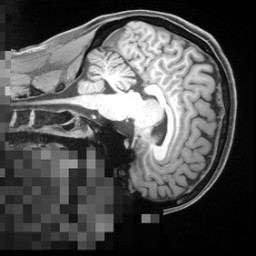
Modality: T1w
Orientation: sagittal
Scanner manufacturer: siemens
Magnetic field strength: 3 T
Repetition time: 2.55 s